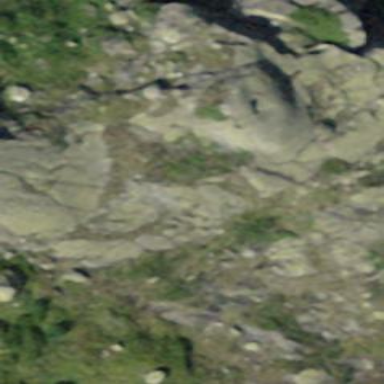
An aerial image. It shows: Landscape dominated by bare rock.